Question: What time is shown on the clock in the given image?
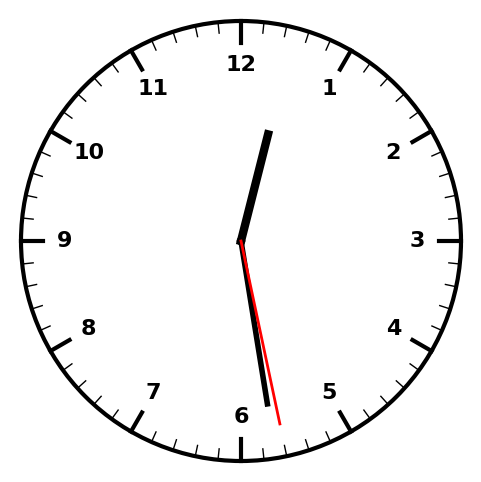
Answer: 12:28:28